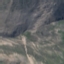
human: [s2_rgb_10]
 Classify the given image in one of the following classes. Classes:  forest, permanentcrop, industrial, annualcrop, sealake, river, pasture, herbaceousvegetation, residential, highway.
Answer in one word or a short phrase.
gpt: HerbaceousVegetation